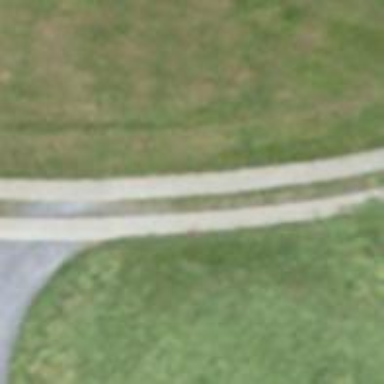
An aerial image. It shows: Well-maintained track road with grade 1 tracktype.